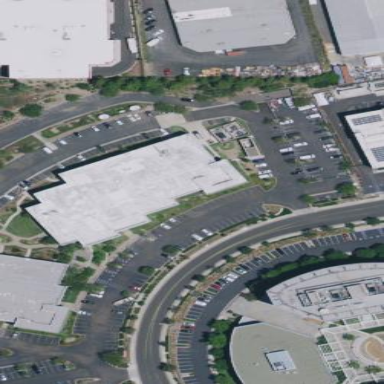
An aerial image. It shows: Office building.